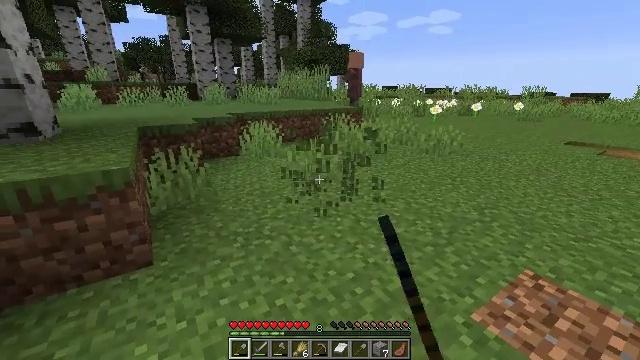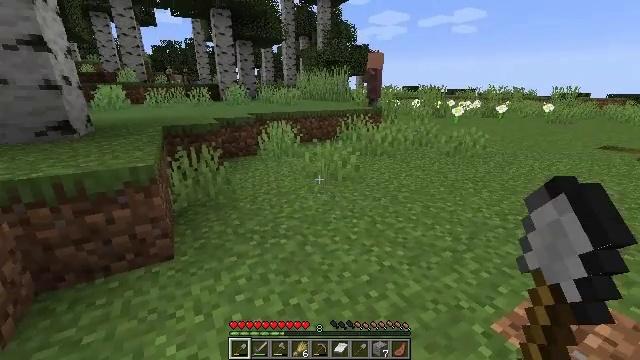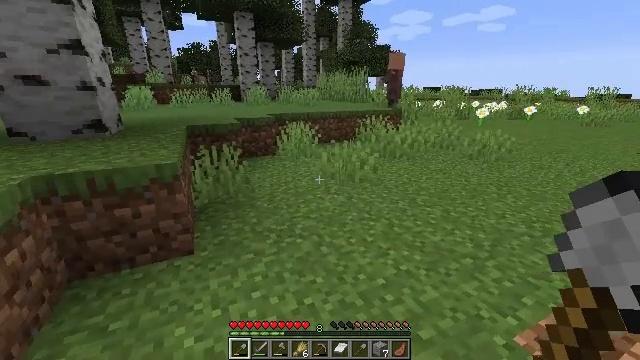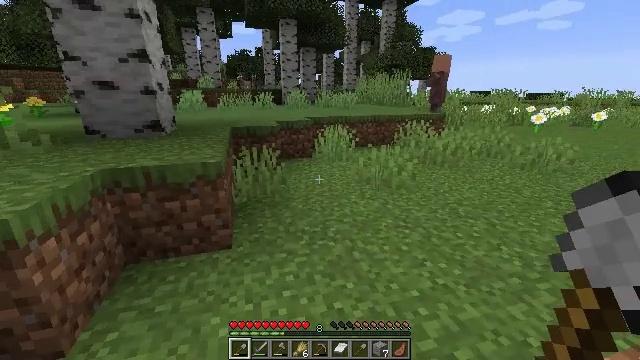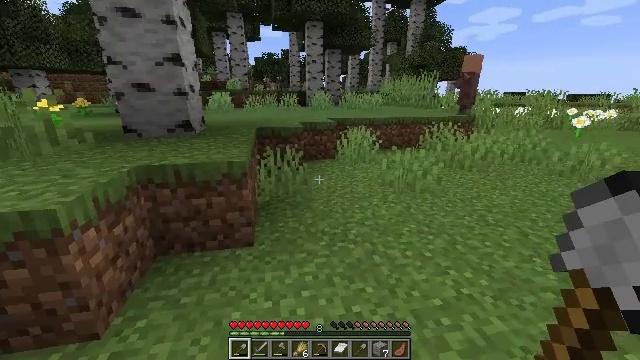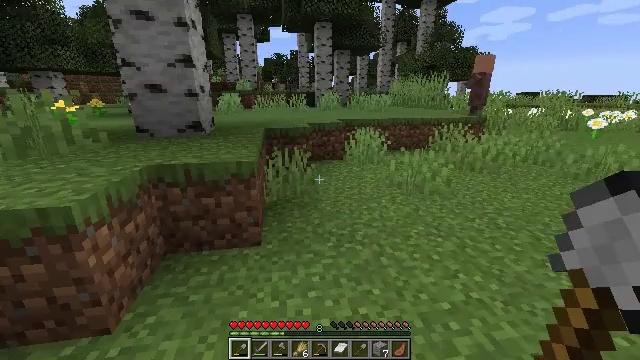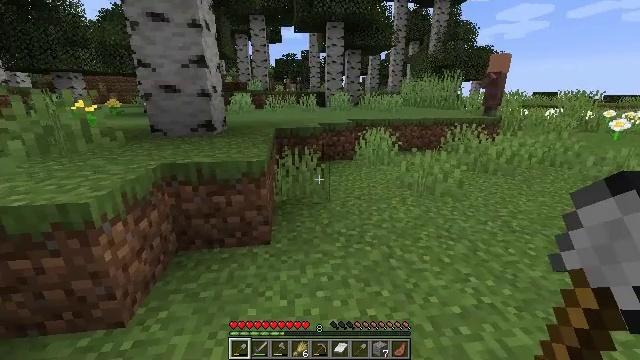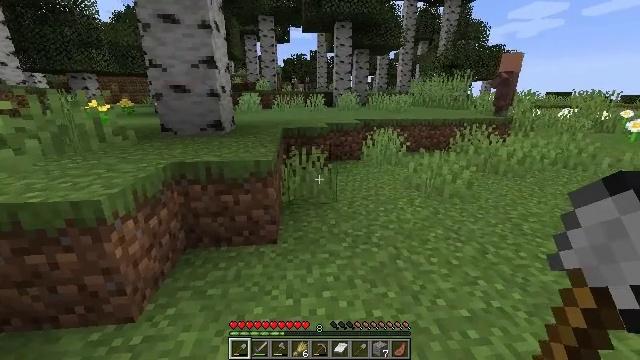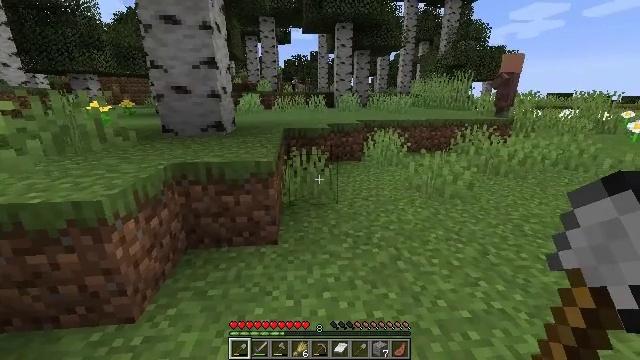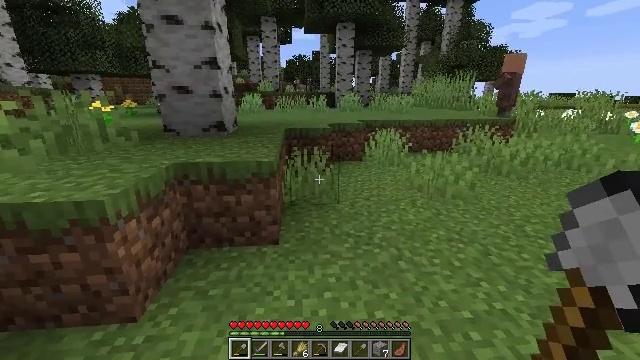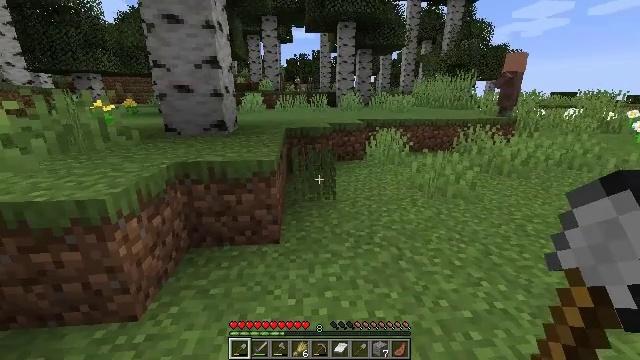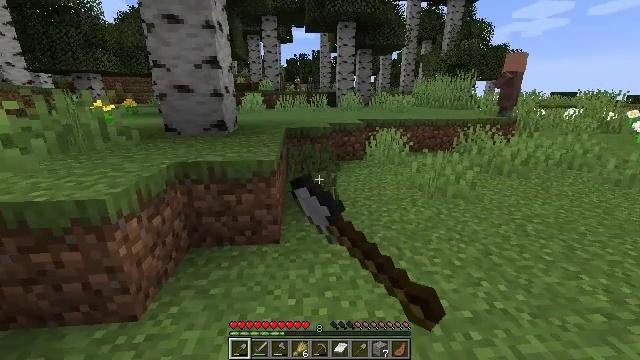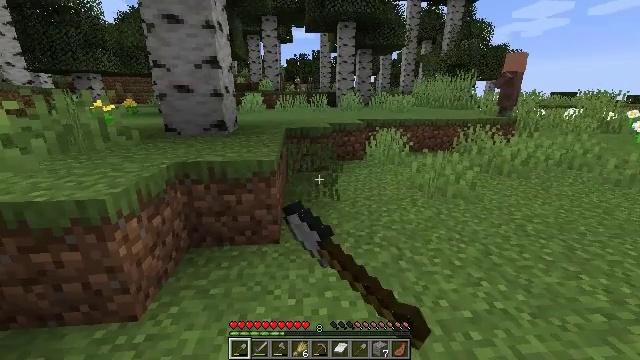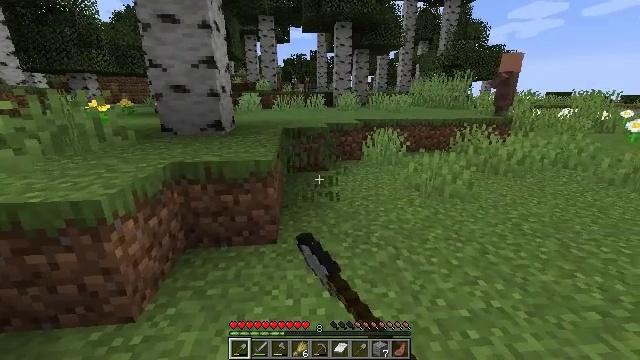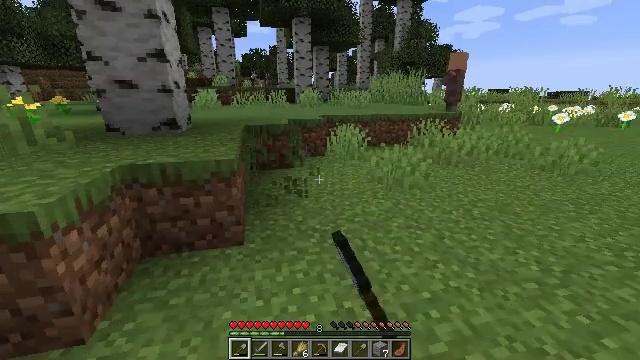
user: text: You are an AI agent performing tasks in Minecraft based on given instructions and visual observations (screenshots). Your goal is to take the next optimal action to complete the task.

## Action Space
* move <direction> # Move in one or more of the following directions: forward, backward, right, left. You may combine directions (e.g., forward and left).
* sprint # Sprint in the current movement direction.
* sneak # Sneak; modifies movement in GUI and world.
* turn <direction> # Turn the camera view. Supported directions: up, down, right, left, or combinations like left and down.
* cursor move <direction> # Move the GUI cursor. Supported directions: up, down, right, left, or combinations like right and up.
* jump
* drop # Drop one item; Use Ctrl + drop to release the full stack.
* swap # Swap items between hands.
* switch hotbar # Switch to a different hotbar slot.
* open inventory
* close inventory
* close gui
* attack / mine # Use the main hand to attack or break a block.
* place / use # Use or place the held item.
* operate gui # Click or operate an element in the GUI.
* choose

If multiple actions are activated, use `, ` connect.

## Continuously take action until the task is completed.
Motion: motion action
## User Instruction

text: Mine the grass in the plains.
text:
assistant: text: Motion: turn left
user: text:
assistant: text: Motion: turn left
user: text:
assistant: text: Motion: turn left
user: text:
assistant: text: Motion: turn left
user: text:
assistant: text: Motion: turn left
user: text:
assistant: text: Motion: turn left
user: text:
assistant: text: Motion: turn left
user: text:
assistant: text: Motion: no_op
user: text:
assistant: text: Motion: no_op
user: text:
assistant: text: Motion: attack / mine
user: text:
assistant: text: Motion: attack / mine
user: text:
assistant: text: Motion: no_op
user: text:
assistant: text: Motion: no_op
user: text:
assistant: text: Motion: turn right
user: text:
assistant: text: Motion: no_op